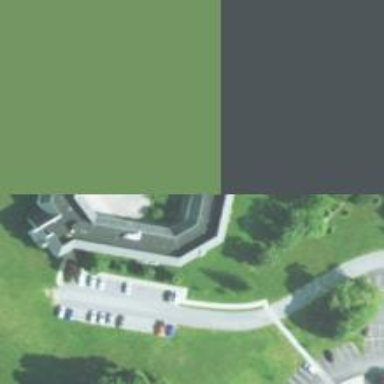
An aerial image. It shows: Nursing home.